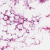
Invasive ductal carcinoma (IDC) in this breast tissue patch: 0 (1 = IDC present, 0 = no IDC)